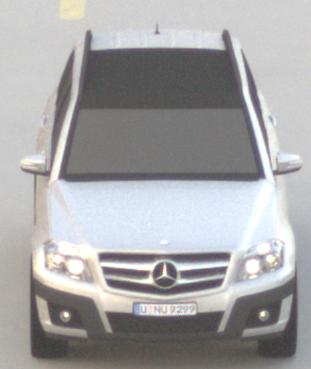
Make: Mercedes-Benz
Model: GLK 280
Detailed model: GLK-Class (204)
Model produced from: 2008/10
Model produced until: 2009/04
Doors: 5
Color: white
Road condition: dry road
Daytime: sunrise or sunset
Contrast: low contrast